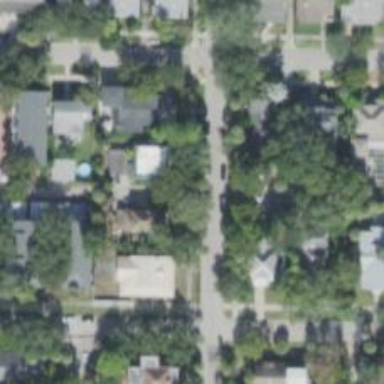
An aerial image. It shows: Alley classified as service road.